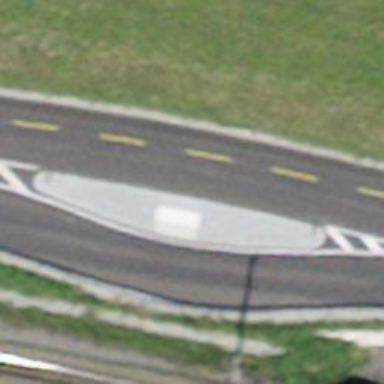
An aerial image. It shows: Traffic calming island.